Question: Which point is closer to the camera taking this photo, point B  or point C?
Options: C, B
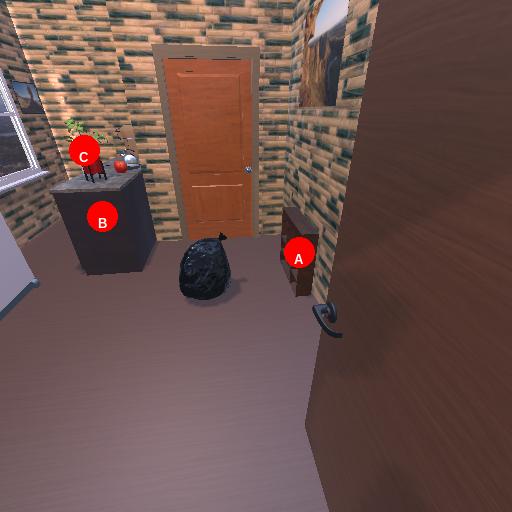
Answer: C